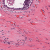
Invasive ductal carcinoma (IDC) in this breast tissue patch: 0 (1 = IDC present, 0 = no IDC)